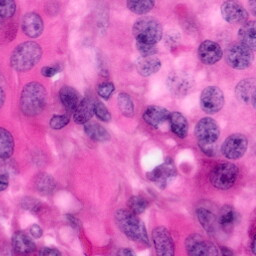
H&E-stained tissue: Pancreatic